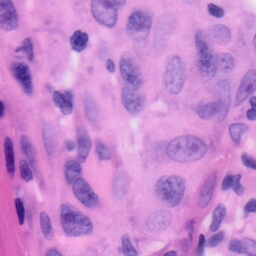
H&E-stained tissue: Skin